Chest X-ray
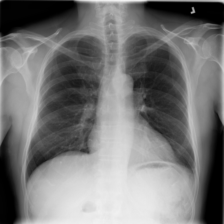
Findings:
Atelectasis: negative
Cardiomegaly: negative
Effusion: negative
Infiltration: negative
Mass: negative
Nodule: negative
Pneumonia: negative
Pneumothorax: negative
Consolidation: negative
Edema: negative
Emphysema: negative
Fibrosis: negative
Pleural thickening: negative
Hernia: negative